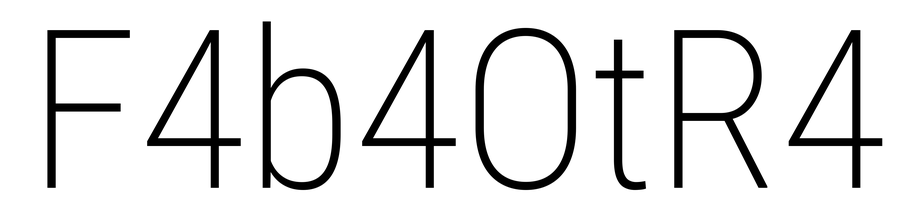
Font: Roboto_Condensed_ExtraLight